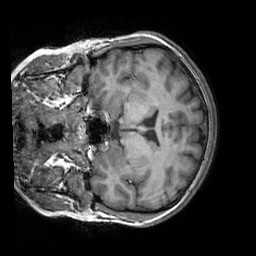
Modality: T1w
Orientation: coronal
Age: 28
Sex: female
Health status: healthy
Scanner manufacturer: siemens
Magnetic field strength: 3 T
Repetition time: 2.3 s
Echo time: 0.00303 s